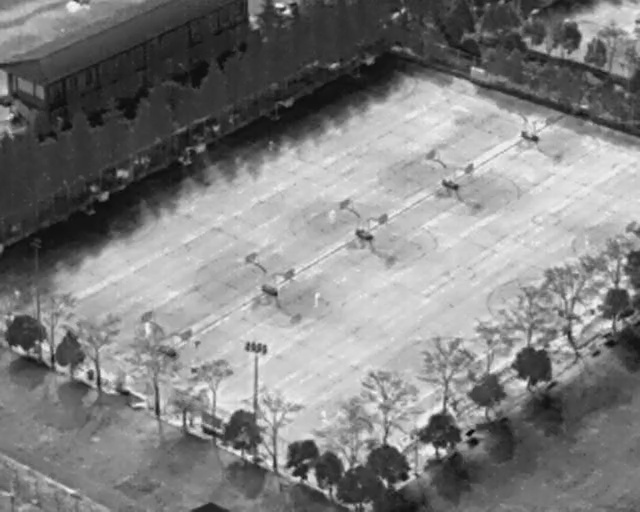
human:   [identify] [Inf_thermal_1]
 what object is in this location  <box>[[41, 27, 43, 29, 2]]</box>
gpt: <ref>1 small person at the top</ref>